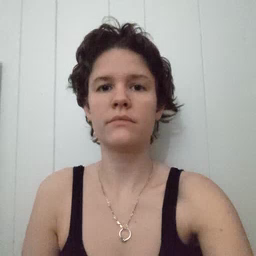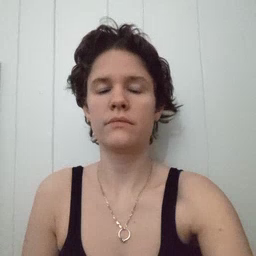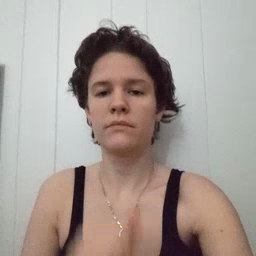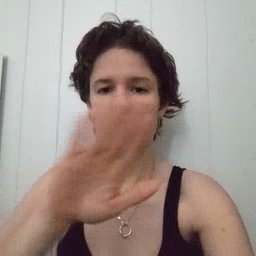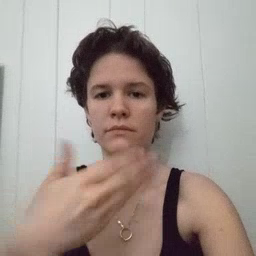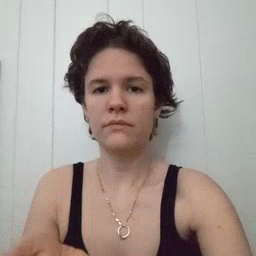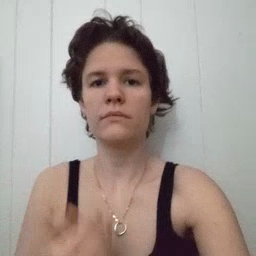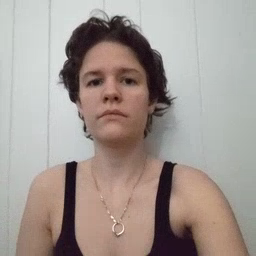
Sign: all